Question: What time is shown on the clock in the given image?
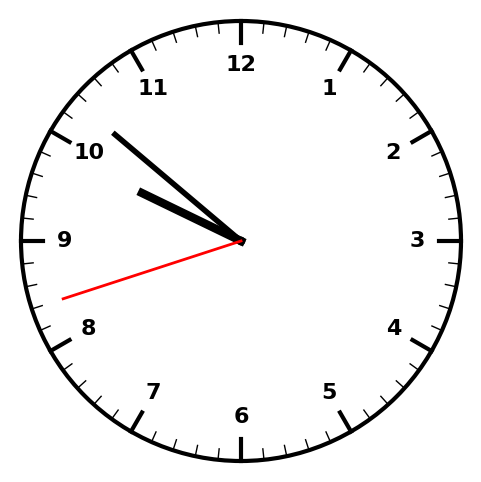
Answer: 09:51:42